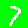
Digit: 7